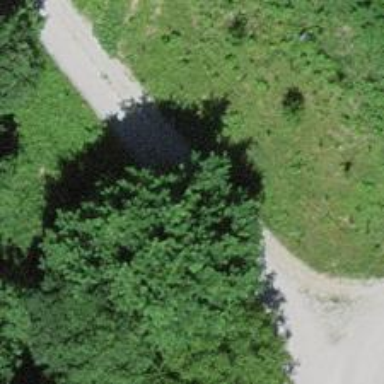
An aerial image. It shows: Track with fine gravel surface. The track type is grade 2.